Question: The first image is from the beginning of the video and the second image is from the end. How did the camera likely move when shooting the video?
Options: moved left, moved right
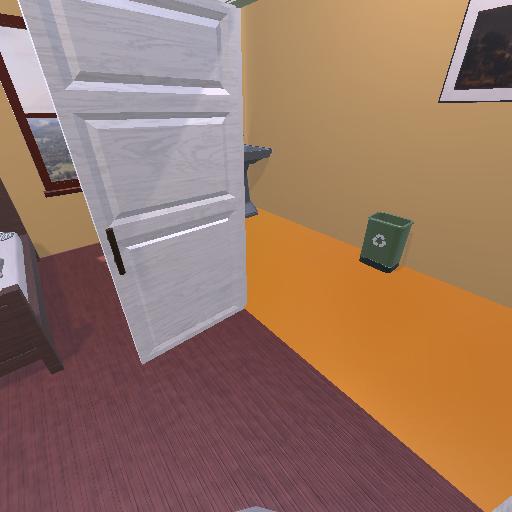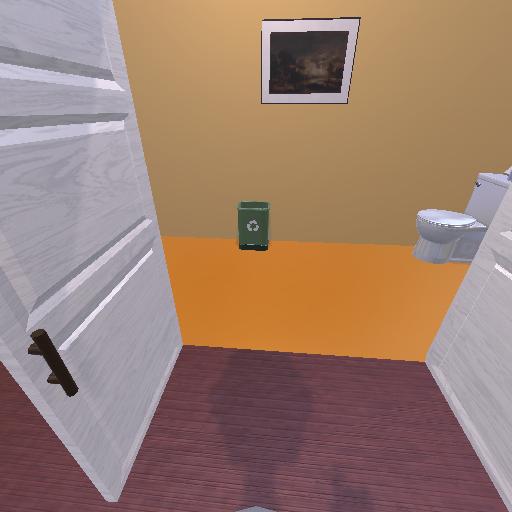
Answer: moved left